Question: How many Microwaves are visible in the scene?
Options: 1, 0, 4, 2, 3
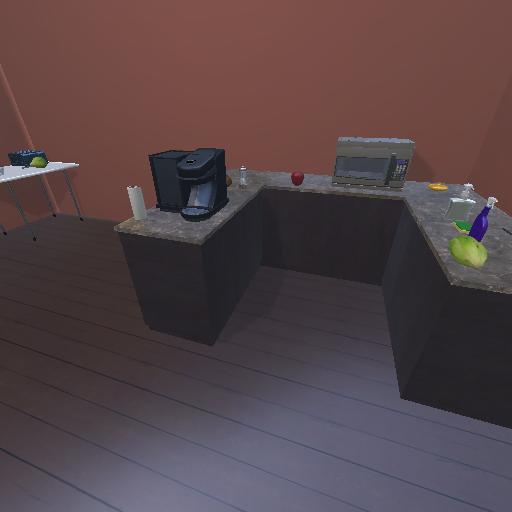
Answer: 1